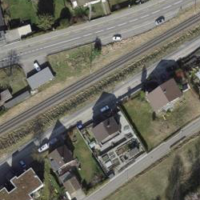
EUNIS habitat code: 54
Species observed at this site:
Mentha suaveolens